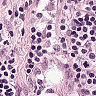
Metastatic tissue present: no